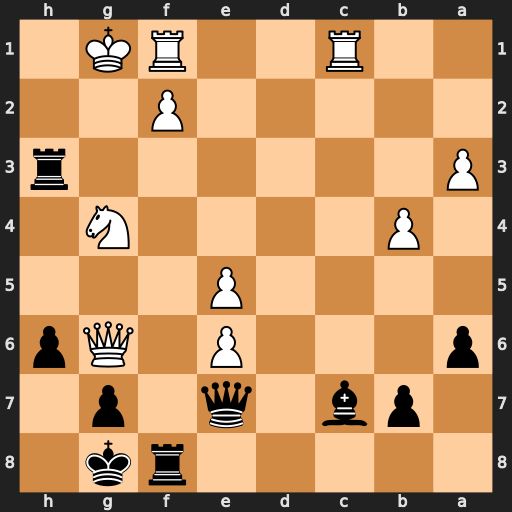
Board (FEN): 5rk1/1pb1q1p1/p3P1Qp/4P3/1P4N1/P6r/5P2/2R2RK1
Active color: b
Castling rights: -
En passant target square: -
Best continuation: Qh4 Nxh6+ Kh8 Qg2 gxh6 e7 Rh1+ Qxh1 Rg8+